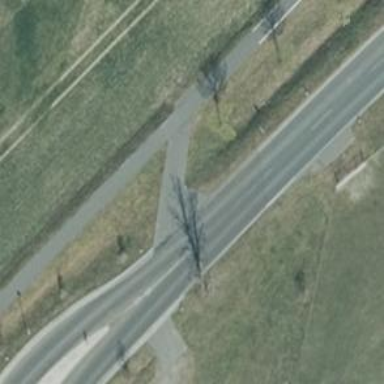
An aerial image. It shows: Asphalt path.